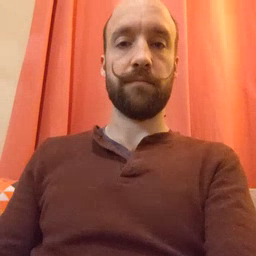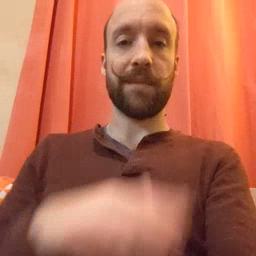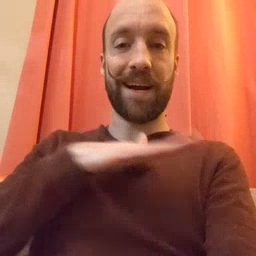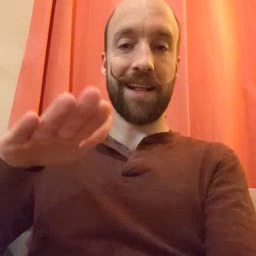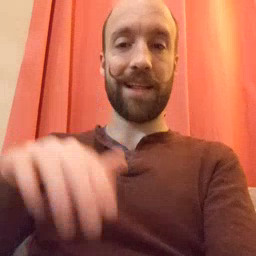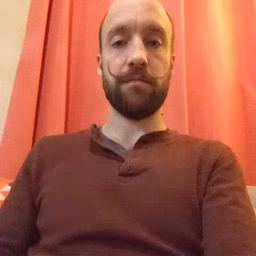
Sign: clean